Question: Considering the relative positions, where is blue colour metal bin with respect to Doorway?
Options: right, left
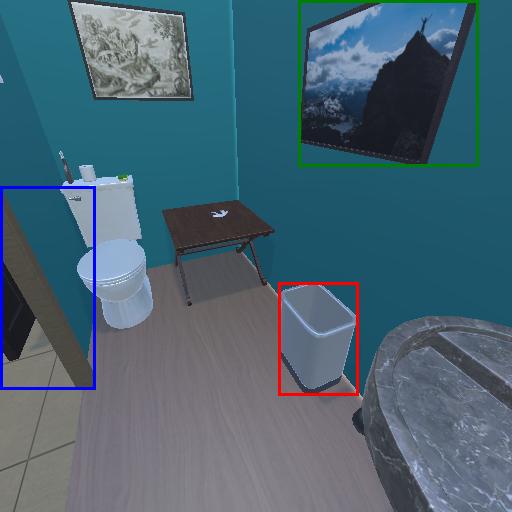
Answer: right